Field crop: tomato
Growth stage: 1
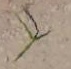
Species: cyperus